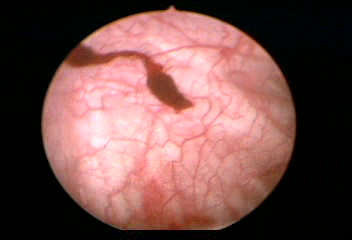
Modality: WLC
Class: Normal mucosa
Bladder cancer association: No